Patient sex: F
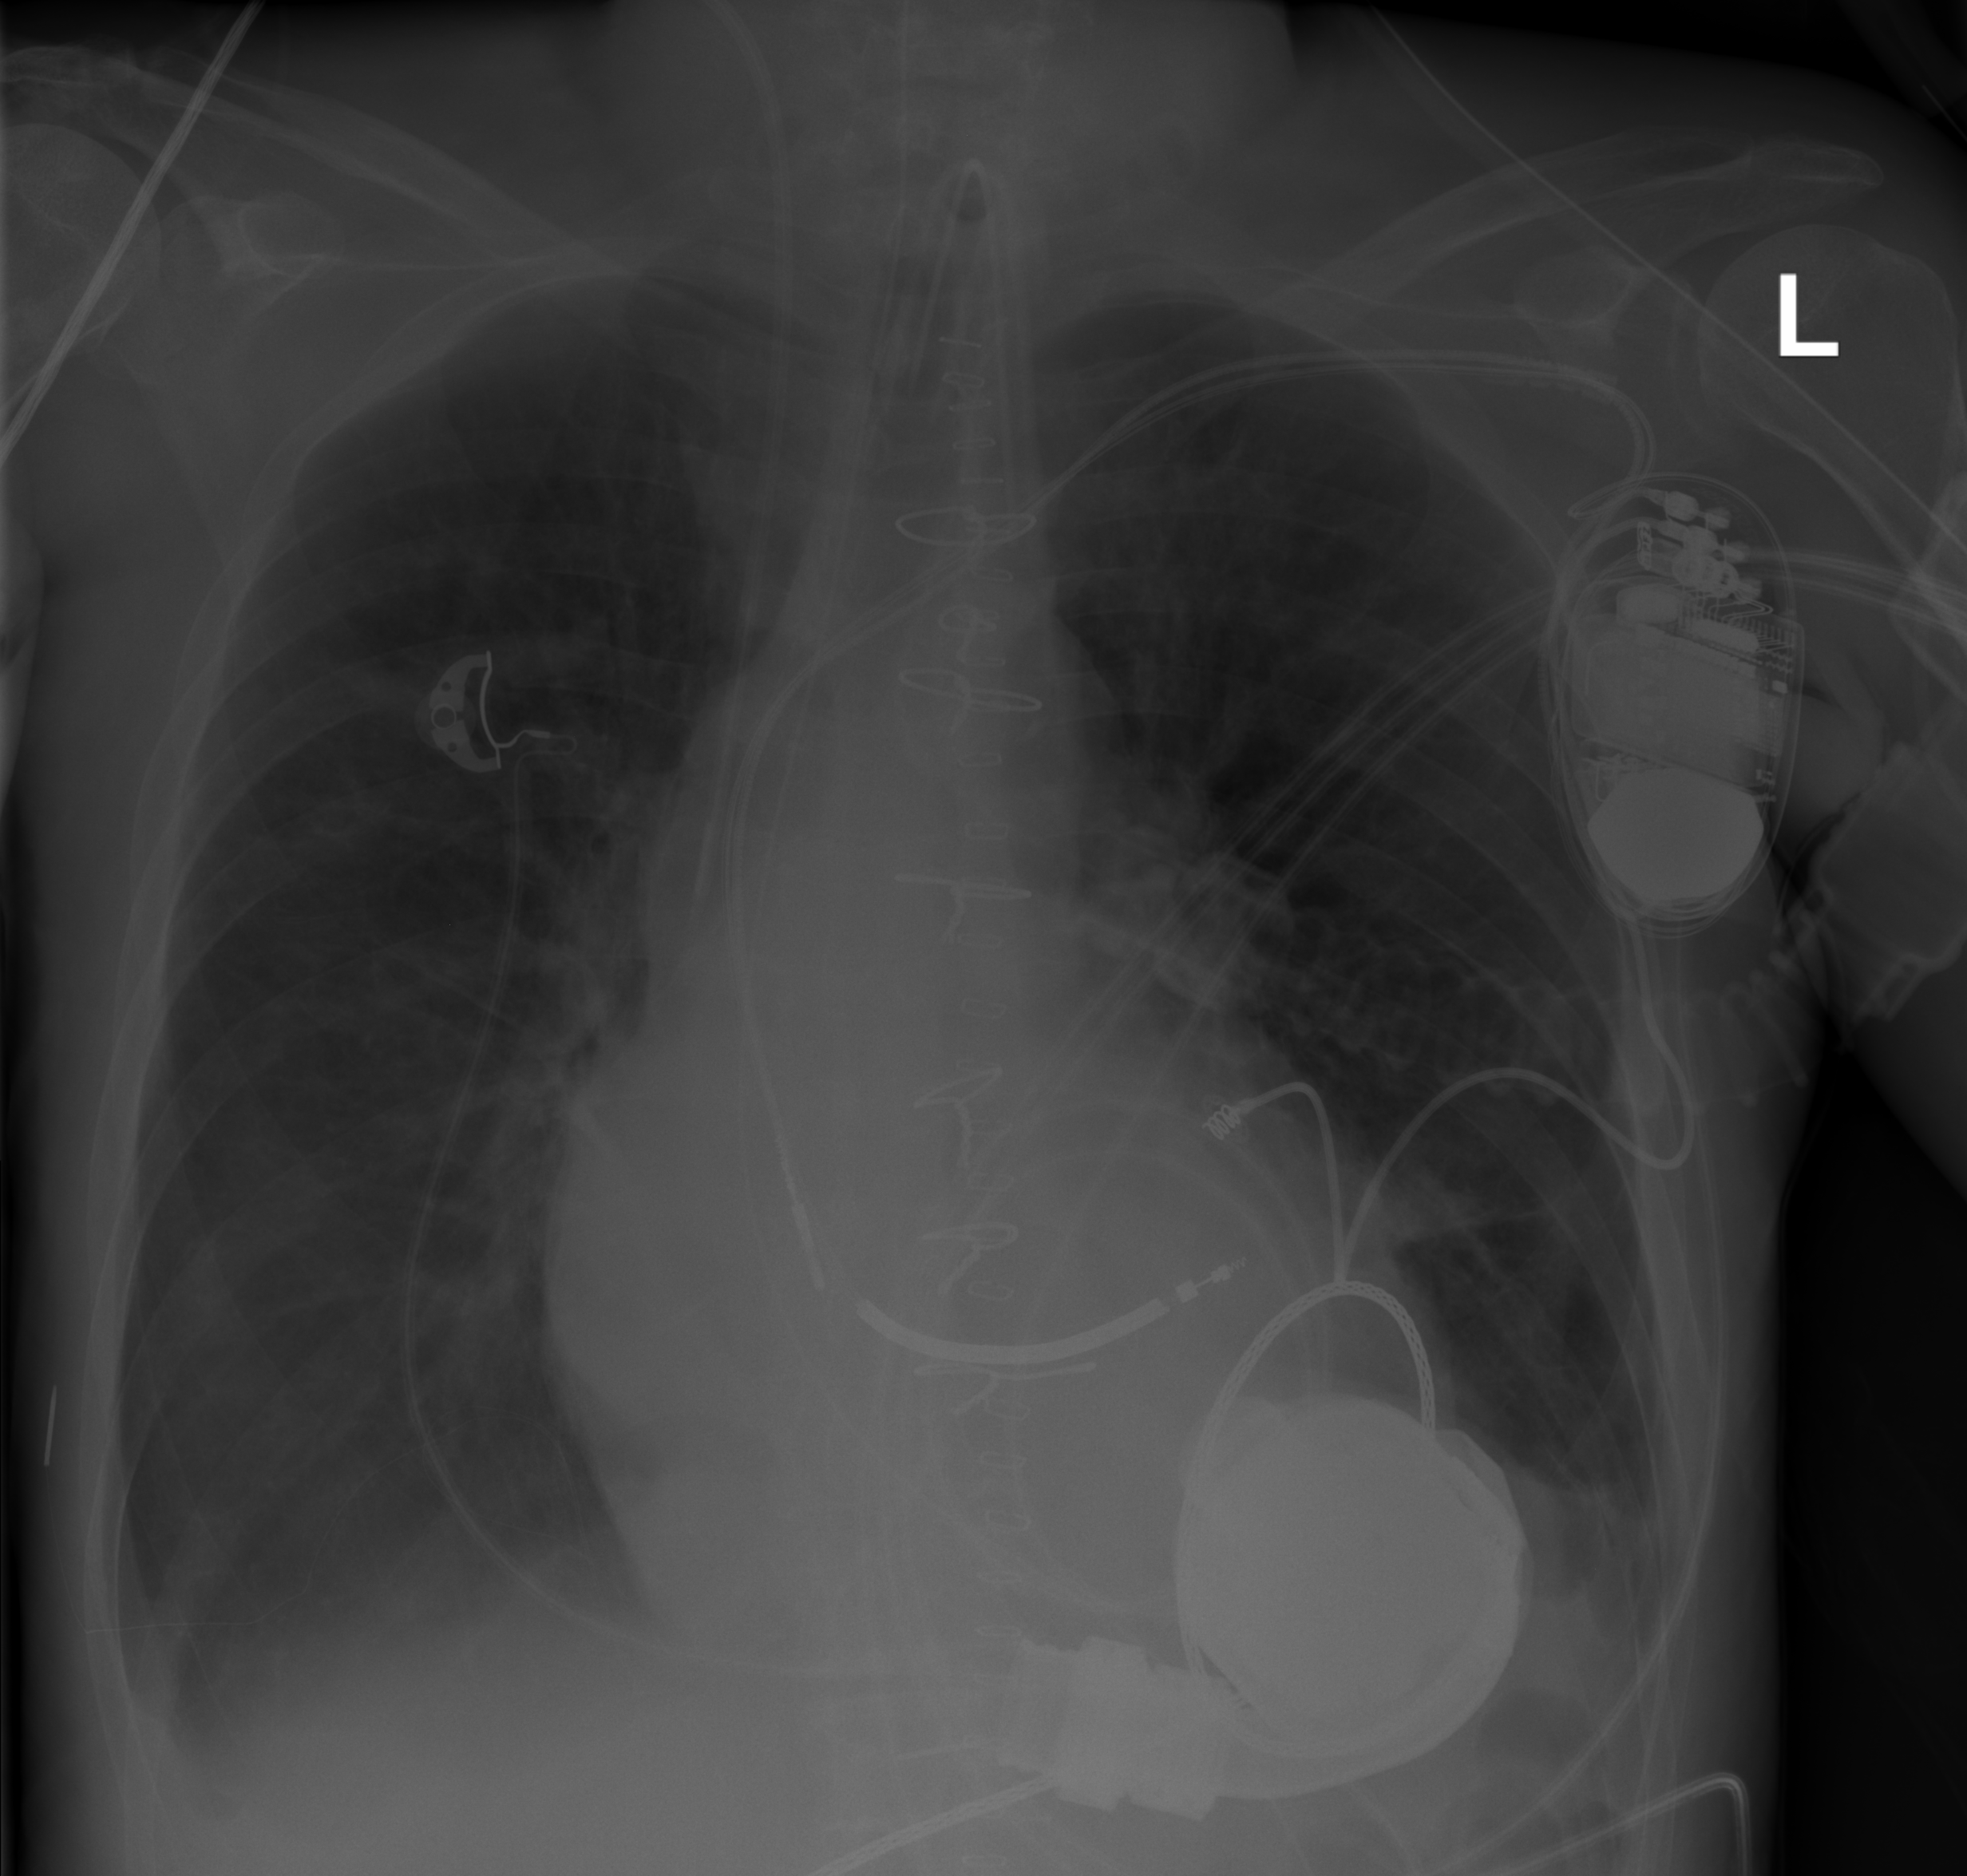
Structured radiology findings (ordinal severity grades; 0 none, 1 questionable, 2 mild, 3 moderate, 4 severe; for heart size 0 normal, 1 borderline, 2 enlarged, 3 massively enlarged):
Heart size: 2
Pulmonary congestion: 0
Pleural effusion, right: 2
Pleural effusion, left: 2
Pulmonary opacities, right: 0
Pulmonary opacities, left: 0
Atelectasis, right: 0
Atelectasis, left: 2